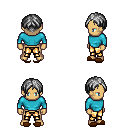
a pixel art fantasy rpg character, male body template, human, tanned skin, teal long-sleeve shirt, gold greaves, gray parted hairstyle, brown slippers, four views (front, back, left, right), 2x2 character sprite sheet, small pixel art, hard edges, no anti-aliasing